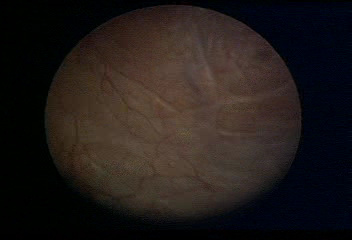
Modality: WLC
Class: Normal mucosa
Bladder cancer association: No